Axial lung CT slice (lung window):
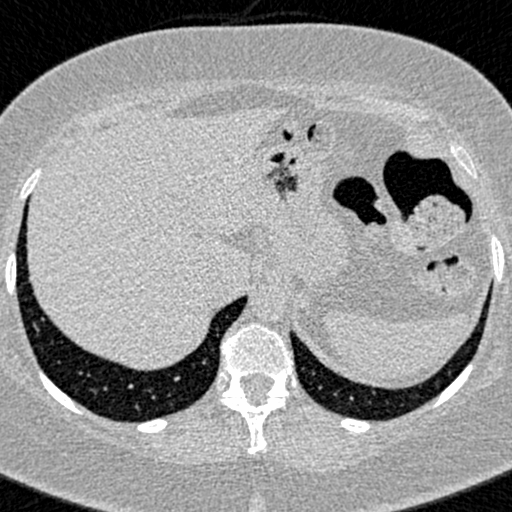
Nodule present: no